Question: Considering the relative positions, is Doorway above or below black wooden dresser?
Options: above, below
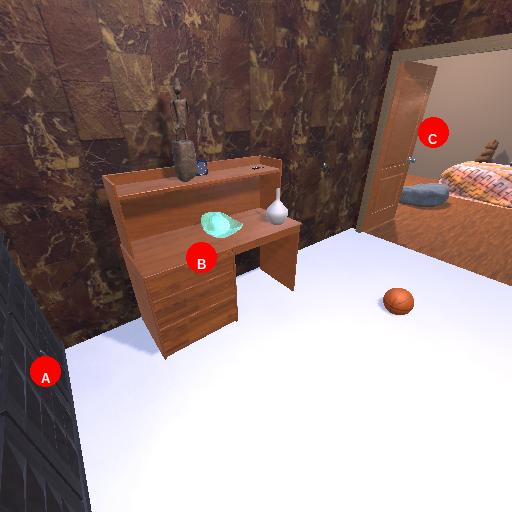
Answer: above